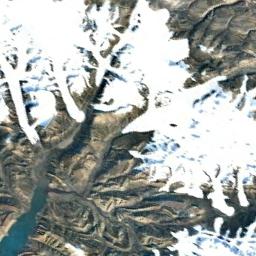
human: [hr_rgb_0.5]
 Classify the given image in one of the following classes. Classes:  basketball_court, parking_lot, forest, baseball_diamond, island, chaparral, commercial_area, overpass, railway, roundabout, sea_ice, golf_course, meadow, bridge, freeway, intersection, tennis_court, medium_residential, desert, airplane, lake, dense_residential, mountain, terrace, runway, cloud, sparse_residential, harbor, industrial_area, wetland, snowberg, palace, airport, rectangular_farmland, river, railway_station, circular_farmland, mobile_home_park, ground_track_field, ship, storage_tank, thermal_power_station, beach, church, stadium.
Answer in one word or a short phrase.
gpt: snowberg